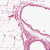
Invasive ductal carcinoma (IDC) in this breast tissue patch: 0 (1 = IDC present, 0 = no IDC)